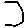
Label: hexagon